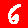
Digit: 6